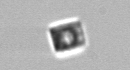
Label: Bacillariophyceae_morphotype1